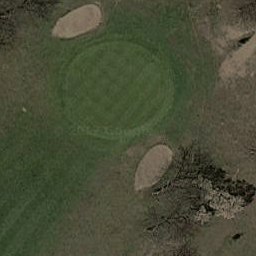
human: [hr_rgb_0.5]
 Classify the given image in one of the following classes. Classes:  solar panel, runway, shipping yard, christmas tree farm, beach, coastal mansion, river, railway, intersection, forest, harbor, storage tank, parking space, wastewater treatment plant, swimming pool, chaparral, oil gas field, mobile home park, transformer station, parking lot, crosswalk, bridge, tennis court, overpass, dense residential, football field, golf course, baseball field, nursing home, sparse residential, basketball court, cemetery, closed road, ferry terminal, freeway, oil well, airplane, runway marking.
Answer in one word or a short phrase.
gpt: golf course